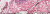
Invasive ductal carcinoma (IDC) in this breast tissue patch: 0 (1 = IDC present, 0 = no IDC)